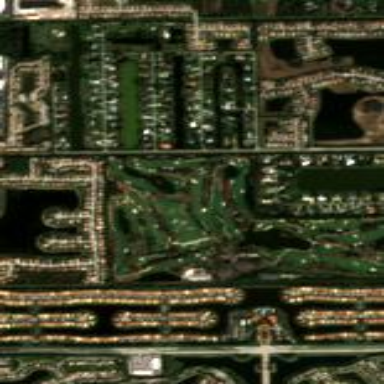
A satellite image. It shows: Golf course.